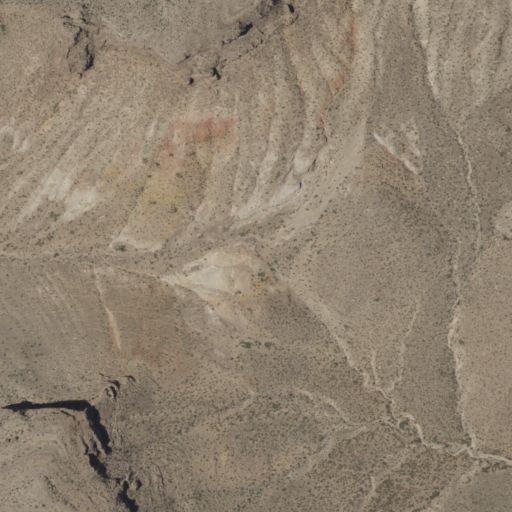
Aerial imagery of gap in New Mexico named Chalk Gap containing shrub and evergreen forest